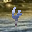
Label: 4